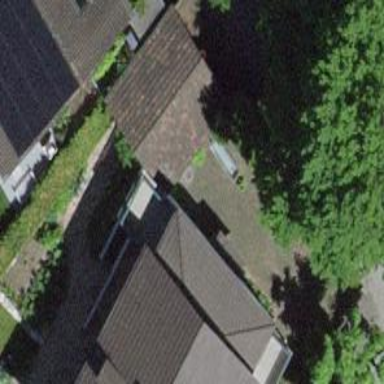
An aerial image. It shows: Garage.